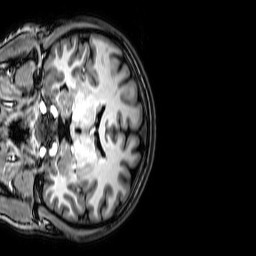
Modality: T1w
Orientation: coronal
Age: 23
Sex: female